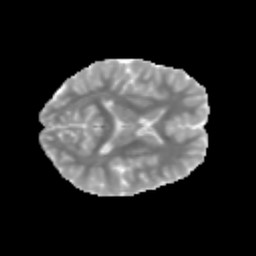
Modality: MD
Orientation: axial
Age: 12
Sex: male
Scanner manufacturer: siemens
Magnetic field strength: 3 T
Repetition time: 3.8 s
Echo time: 0.07 s